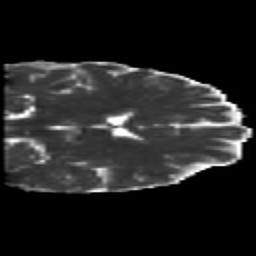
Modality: MD
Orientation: coronal
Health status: healthy
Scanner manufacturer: siemens
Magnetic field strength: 3 T
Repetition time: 10 s
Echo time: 0.092 s